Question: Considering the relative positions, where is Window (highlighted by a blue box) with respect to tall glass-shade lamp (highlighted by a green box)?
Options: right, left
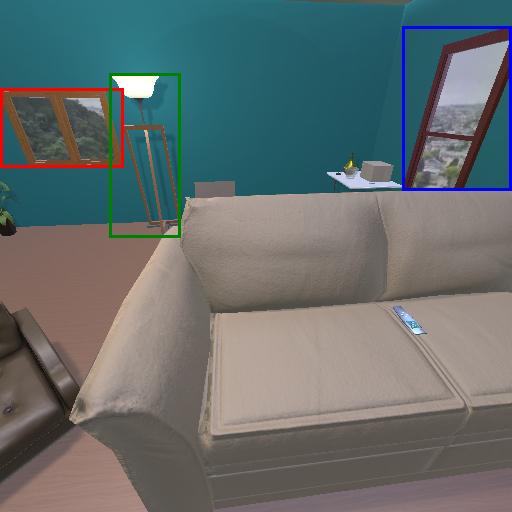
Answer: right